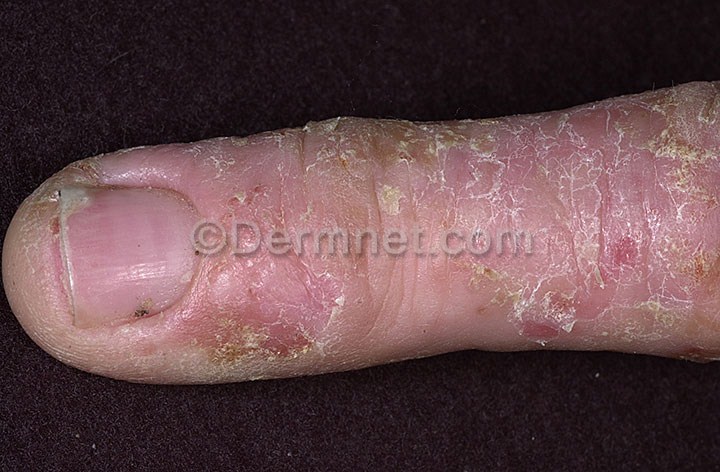
Disease: Eczema Photos